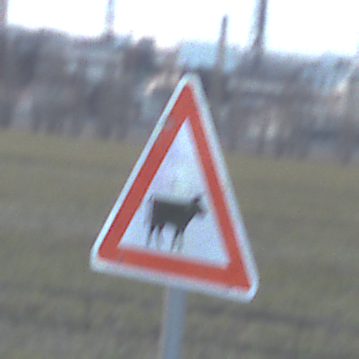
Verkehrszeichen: ViehtriebLinks
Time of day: SunriseSunset
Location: Outdoor (Nature)
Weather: PartlyCloudy
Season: NotSpecified
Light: Natural